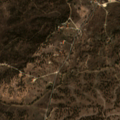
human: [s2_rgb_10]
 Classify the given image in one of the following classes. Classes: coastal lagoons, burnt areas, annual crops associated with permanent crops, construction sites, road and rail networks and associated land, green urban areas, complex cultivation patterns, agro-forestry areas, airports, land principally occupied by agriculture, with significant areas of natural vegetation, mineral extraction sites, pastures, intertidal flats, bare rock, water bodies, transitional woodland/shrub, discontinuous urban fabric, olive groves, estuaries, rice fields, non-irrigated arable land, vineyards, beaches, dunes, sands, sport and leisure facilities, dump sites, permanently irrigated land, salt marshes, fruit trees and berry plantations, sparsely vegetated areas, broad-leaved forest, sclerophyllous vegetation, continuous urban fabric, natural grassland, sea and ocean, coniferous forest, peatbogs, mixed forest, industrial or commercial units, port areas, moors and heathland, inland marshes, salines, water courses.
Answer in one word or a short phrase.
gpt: pastures, agro-forestry areas, broad-leaved forest